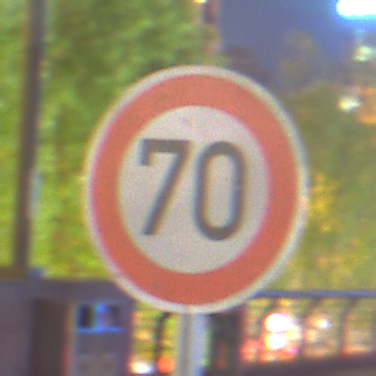
Verkehrszeichen: Geschwindigkeit70
Umgebung: Outdoor, Urban
Tageszeit: Night
Wetter: PartlyCloudy
Licht: Natural
Jahreszeit: NotSpecified
Kontrast: HighContrast